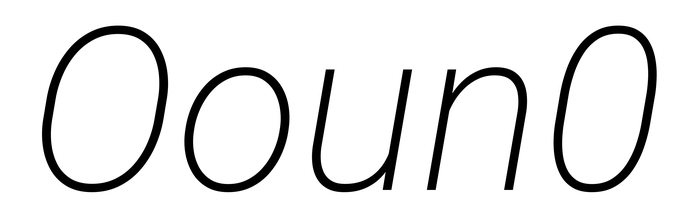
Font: Roboto-Italic_ExtraLight_Italic